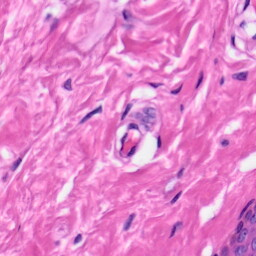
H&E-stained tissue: Skin